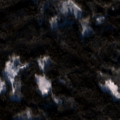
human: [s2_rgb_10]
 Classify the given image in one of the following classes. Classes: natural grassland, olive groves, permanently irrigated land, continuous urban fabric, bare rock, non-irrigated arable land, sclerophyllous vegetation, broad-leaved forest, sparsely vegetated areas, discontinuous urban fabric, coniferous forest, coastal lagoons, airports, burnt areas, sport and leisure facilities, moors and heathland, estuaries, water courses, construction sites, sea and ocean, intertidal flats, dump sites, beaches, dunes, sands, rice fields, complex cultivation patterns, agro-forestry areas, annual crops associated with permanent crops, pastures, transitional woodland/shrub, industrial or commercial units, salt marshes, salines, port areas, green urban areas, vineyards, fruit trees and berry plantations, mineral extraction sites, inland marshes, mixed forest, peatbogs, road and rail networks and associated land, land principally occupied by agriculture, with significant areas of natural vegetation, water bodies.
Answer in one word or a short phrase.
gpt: coniferous forest, mixed forest